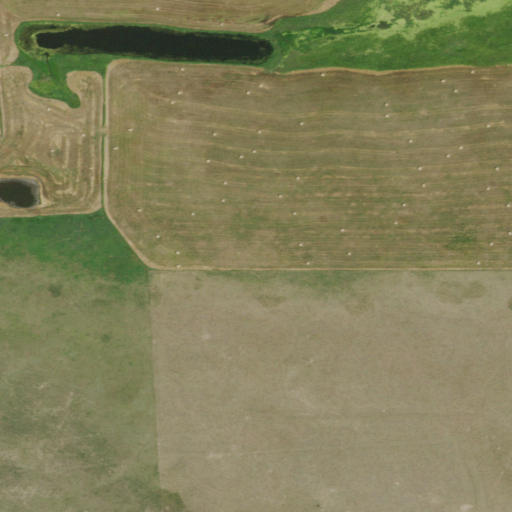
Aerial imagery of valley in Nebraska named Winslow Valley containing grassland and herbaceous wetlands